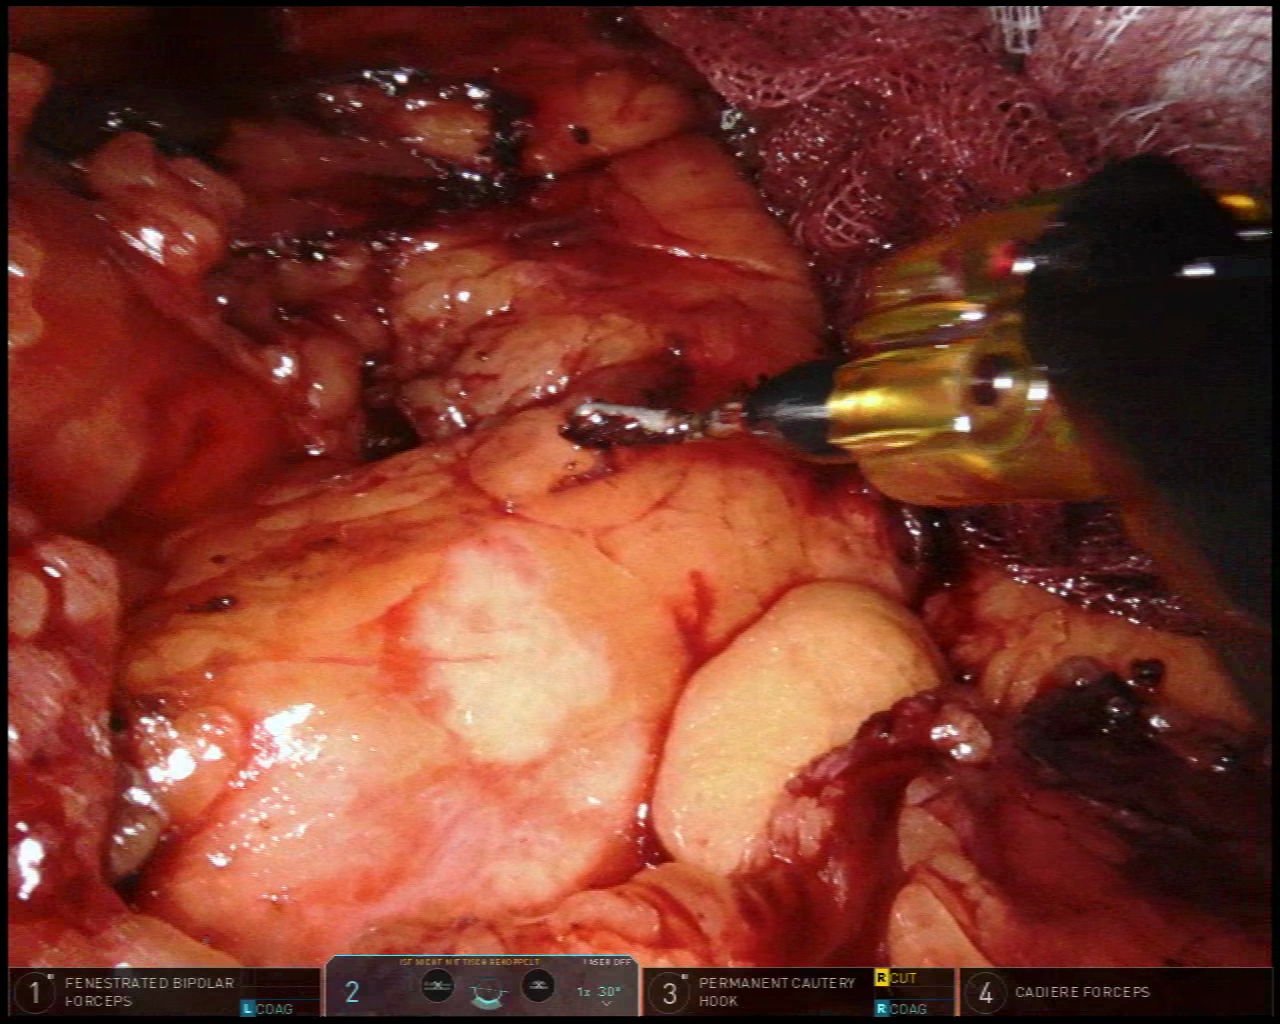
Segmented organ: pancreas
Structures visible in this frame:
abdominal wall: no
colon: no
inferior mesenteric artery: no
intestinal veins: no
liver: no
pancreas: yes
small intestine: no
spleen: no
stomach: no
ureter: no
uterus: no
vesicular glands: no